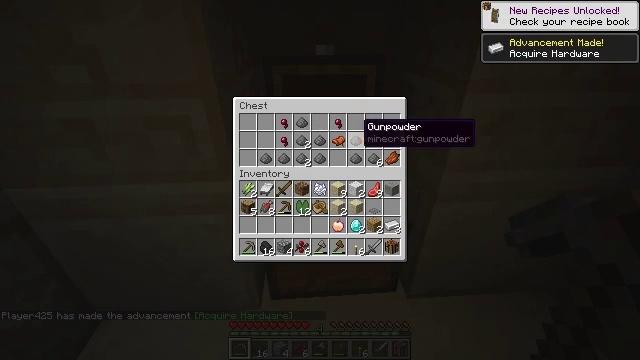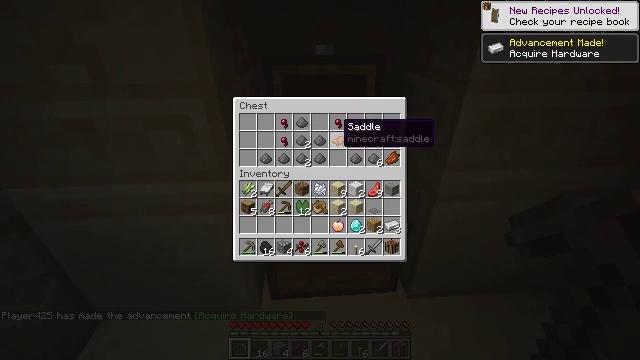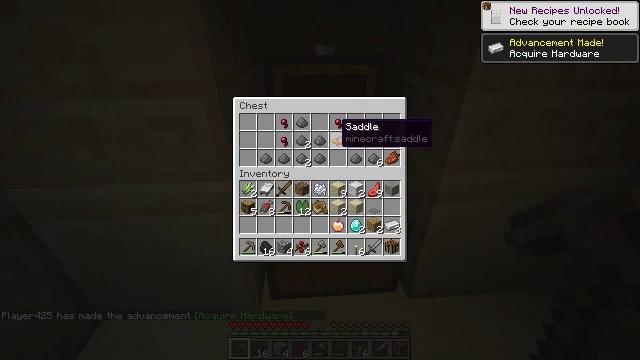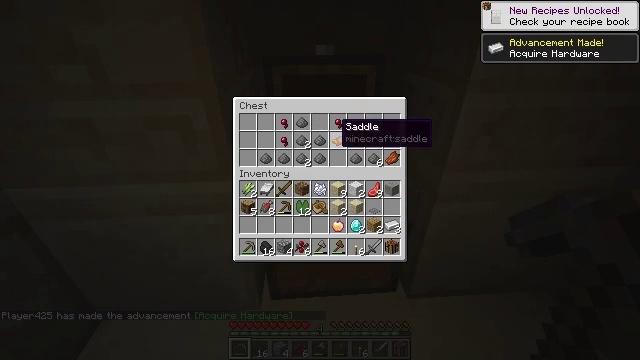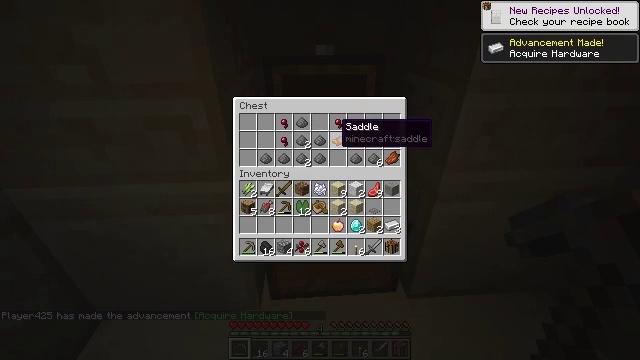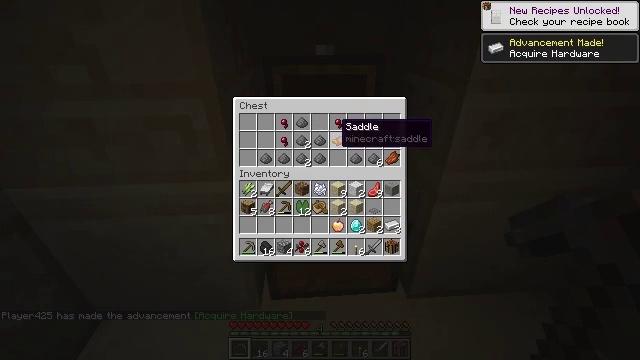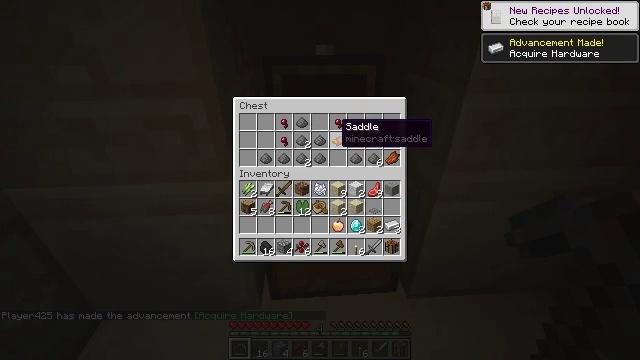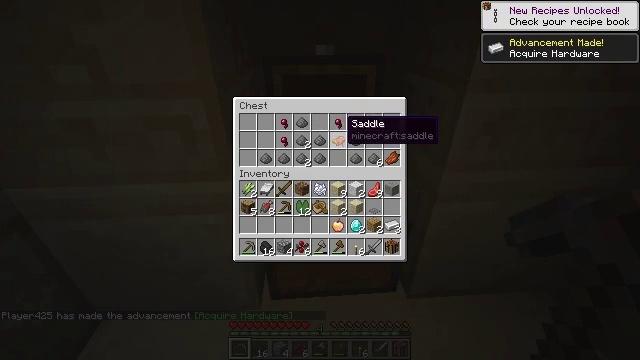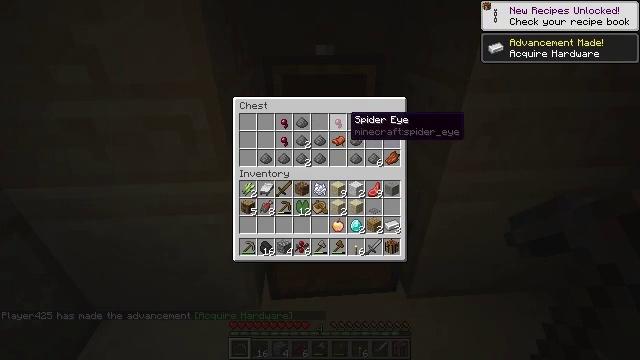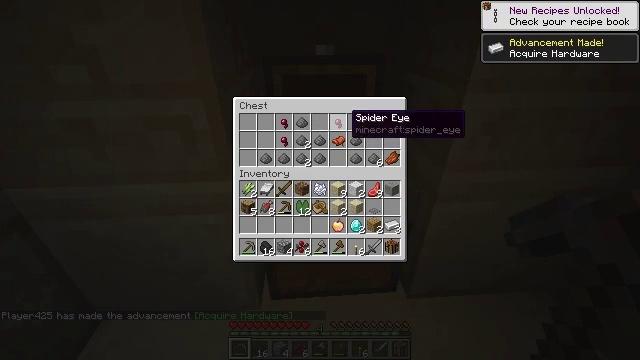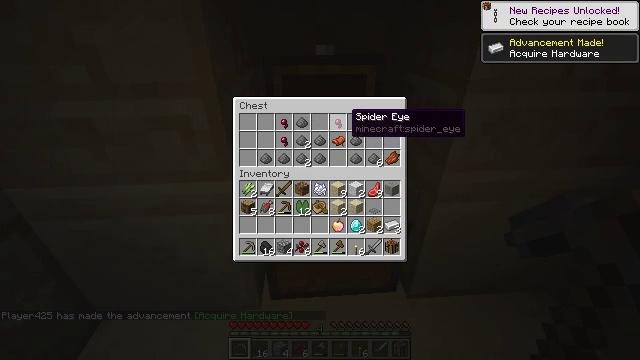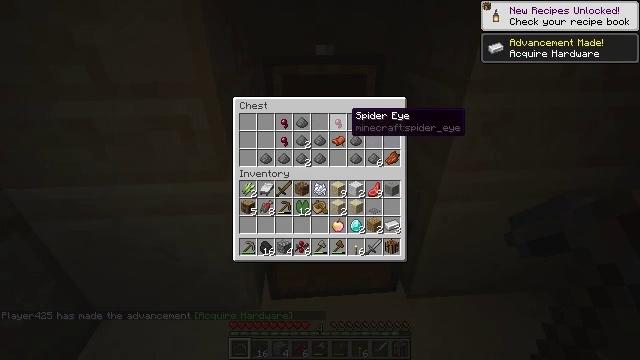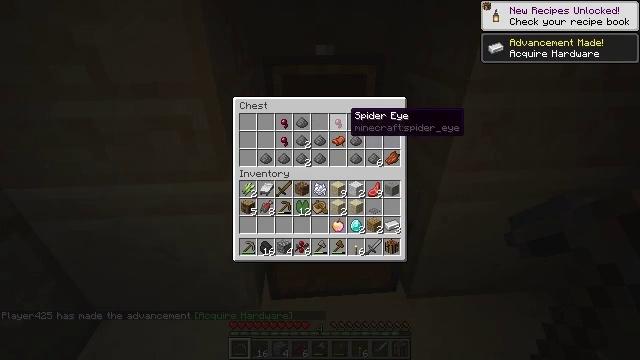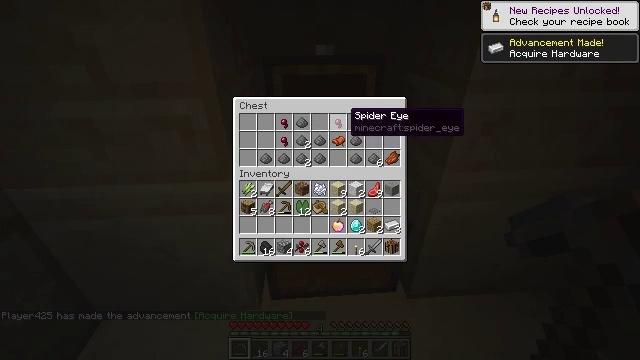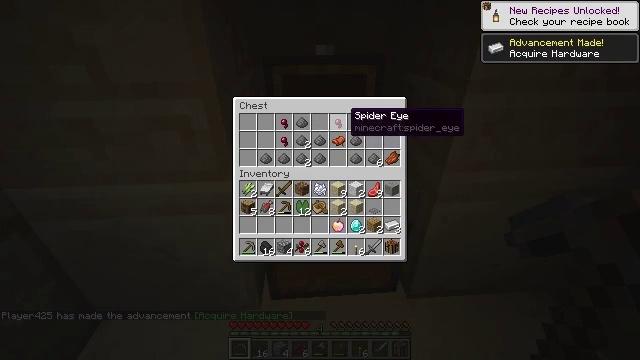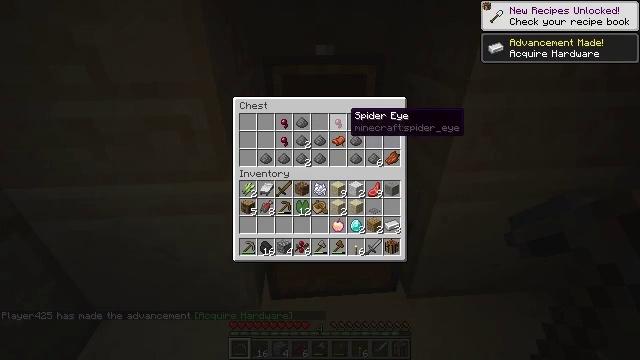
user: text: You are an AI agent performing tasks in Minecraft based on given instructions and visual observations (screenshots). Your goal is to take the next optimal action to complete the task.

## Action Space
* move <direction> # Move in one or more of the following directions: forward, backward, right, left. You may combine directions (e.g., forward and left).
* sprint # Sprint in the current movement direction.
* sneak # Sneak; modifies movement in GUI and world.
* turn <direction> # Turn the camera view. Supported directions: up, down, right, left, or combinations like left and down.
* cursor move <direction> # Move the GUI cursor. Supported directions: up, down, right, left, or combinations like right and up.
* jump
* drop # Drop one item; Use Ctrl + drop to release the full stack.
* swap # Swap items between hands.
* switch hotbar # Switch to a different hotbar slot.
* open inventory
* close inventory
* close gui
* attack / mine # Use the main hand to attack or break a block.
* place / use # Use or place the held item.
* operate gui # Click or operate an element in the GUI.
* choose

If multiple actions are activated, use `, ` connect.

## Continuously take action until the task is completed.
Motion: motion action
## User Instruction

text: Gather cut sandstone from the structure.
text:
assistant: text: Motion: sneak, cursor move left
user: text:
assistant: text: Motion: sneak
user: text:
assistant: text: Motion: sneak
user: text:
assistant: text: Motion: sneak
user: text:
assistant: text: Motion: sneak
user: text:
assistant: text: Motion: sneak
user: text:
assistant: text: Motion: sneak
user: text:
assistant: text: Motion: sneak
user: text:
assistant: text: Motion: sneak
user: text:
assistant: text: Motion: sneak
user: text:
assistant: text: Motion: sneak
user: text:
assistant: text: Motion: sneak
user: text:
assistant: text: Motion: sneak
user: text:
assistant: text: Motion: sneak
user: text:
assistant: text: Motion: sneak
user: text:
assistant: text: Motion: no_op
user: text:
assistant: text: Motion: no_op
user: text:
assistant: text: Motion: no_op
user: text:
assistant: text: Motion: no_op
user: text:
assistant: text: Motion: no_op
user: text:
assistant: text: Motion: no_op
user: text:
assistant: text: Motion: close gui
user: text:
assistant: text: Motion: turn left
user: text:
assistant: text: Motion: turn left
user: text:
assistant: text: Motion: turn left
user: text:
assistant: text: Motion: turn left and up
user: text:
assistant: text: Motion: turn left
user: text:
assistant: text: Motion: no_op
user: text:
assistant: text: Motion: no_op
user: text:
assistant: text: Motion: no_op